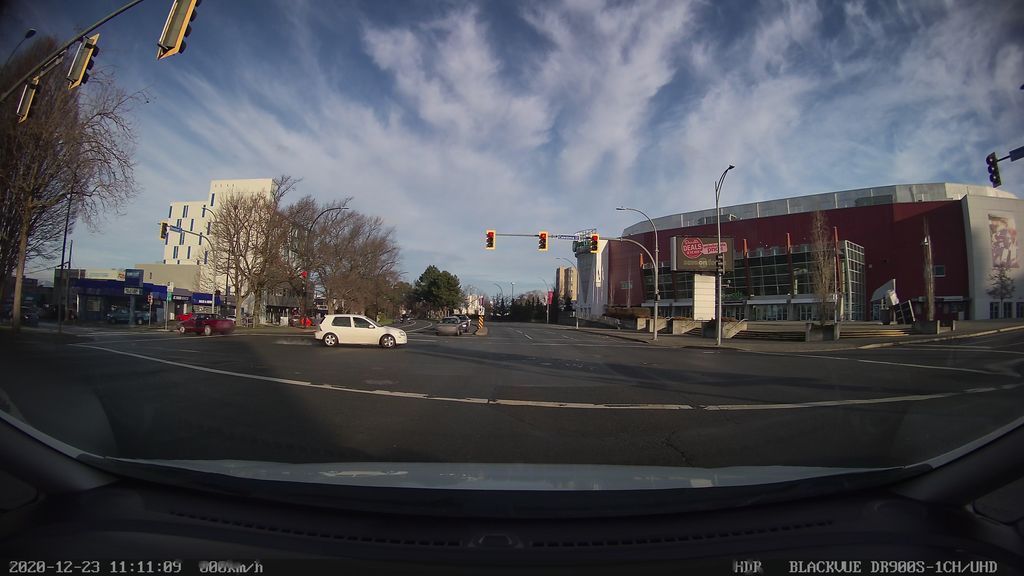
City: victoria